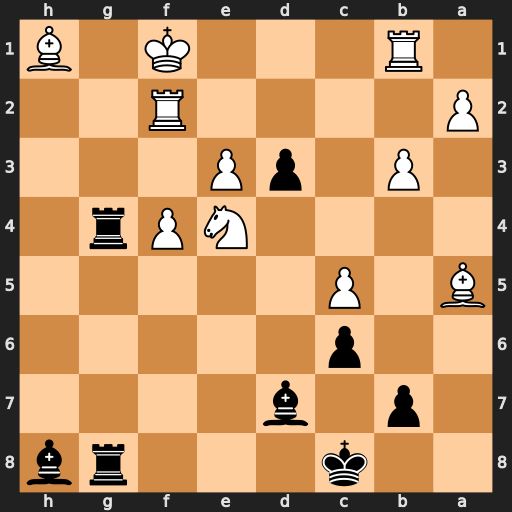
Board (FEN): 2k3rb/1p1b4/2p5/B1P5/4NPr1/1P1pP3/P4R2/1R3K1B
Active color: b
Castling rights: -
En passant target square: -
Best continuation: Rg1#